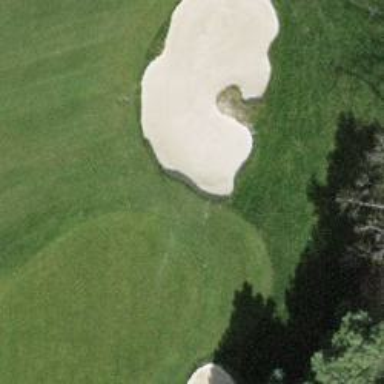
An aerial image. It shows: Sand bunker on golf course.